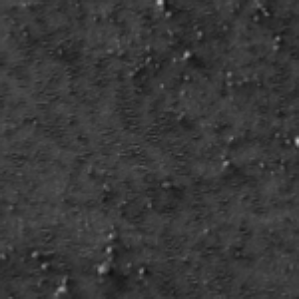
Label: frost